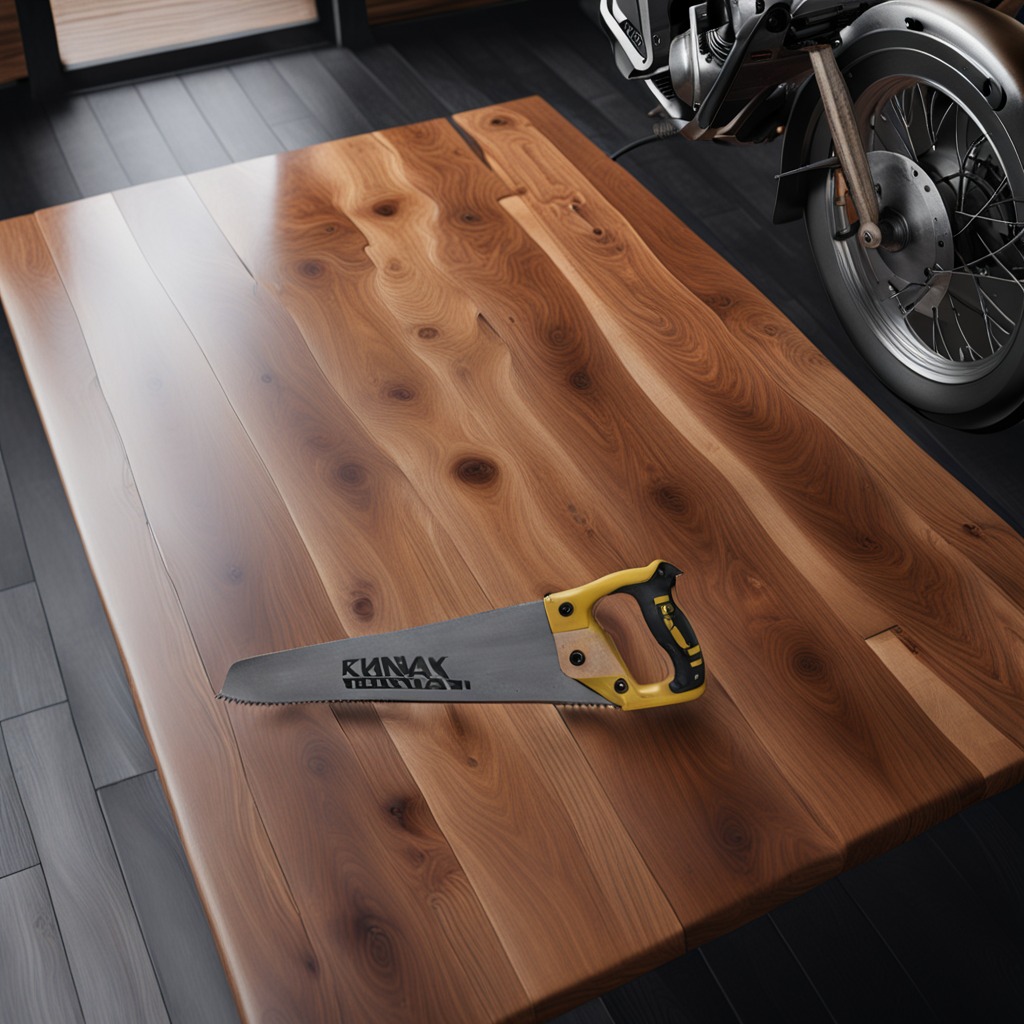
A handheld metal saw is lying on the oil-spilled wooden table in a vintage motorcycle garage.